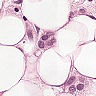
Metastatic tissue present: yes